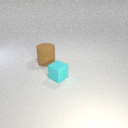
large brown rubber cylinder to the left of small cyan rubber cube